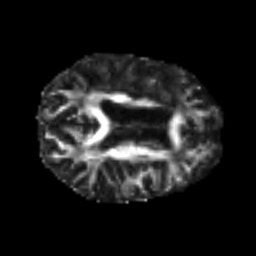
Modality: FA
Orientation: axial
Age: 65
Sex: female
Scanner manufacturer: siemens
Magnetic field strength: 3 T
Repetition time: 4.999 s
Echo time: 0.07946 s